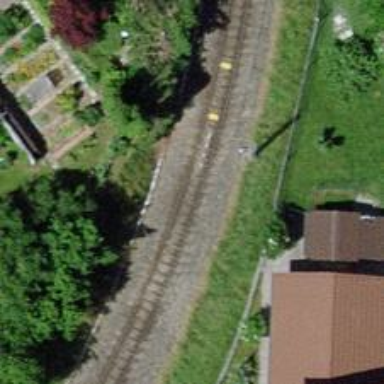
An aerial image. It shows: Narrow-gauge railway with single track. The railway is electrified with contact line.